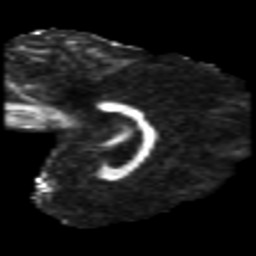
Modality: FA
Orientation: sagittal
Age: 32
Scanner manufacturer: philips
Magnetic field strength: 3 T
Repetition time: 8.6 s
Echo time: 0.127 s